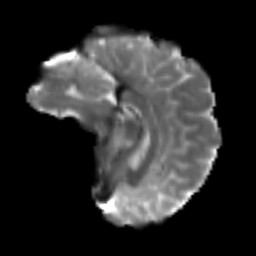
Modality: T2w
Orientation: sagittal
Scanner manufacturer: siemens
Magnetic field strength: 3 T
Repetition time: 3.6 s
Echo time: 0.092 s